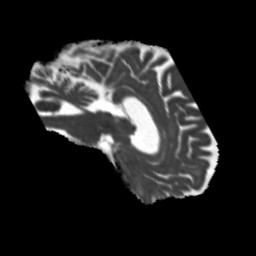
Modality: MD
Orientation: sagittal
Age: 52
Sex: male
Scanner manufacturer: siemens
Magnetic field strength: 3 T
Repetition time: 5.25 s
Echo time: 0.08 s